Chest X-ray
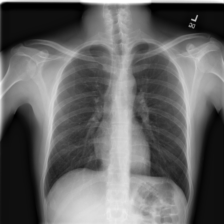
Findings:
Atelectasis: negative
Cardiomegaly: negative
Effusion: negative
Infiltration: negative
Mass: negative
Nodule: negative
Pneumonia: negative
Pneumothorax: negative
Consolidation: negative
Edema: negative
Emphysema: negative
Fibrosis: negative
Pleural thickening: negative
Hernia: negative